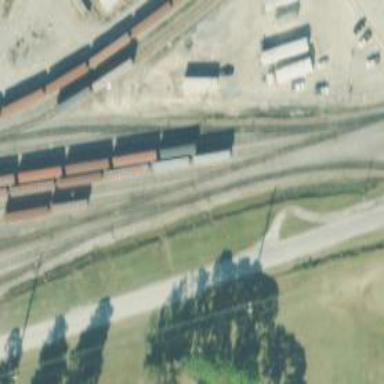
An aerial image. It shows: Railway yard.